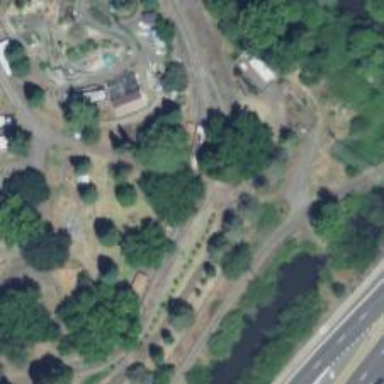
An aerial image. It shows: Miniature railway.